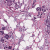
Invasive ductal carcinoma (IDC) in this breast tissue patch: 1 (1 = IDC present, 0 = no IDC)